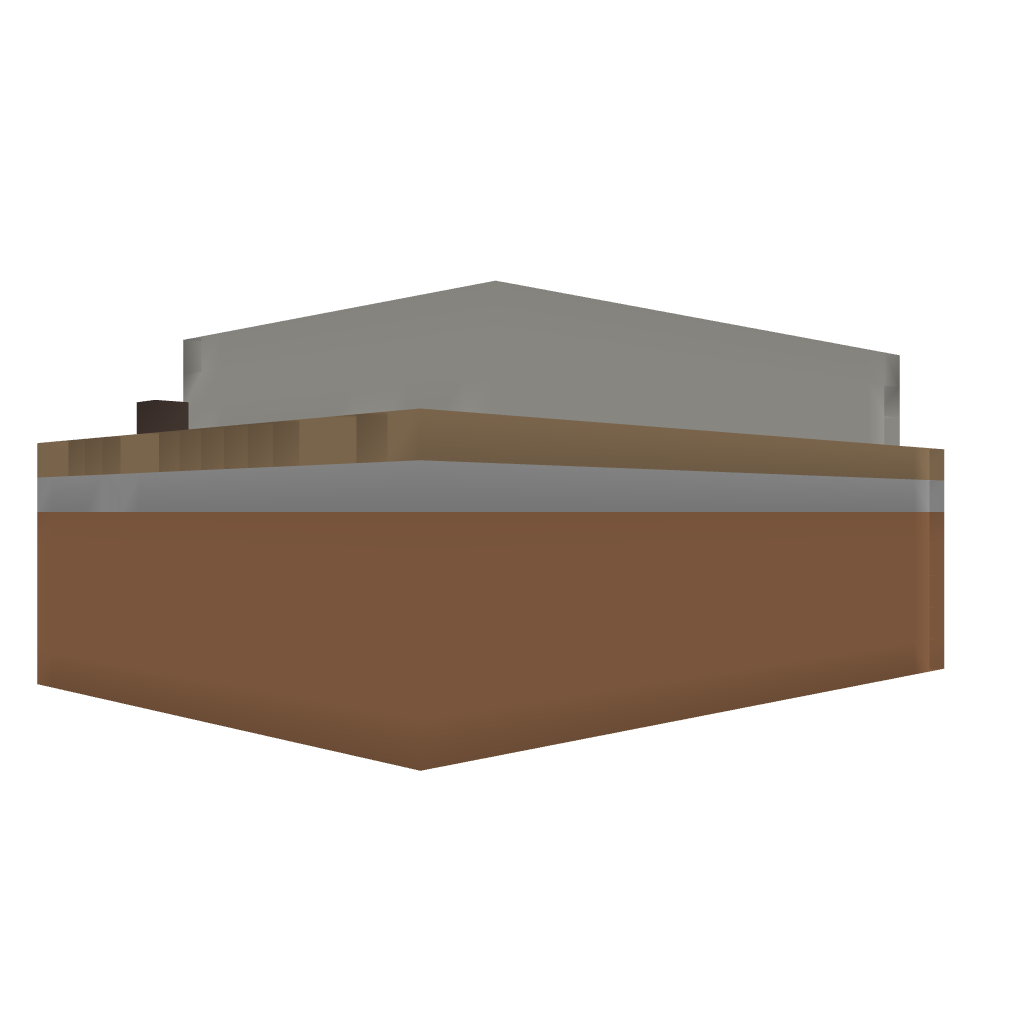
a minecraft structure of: Auto Egg Farm